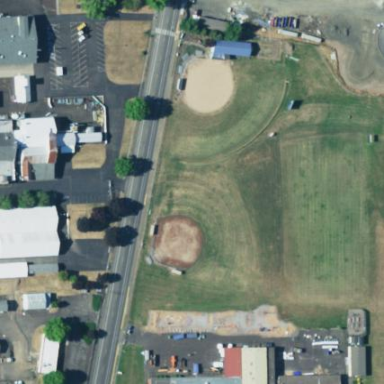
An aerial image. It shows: Baseball pitch for leisure and sports activities.